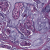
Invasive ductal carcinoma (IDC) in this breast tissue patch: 1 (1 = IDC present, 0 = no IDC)